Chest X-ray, PA view. Patient: 58 years old, sex F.
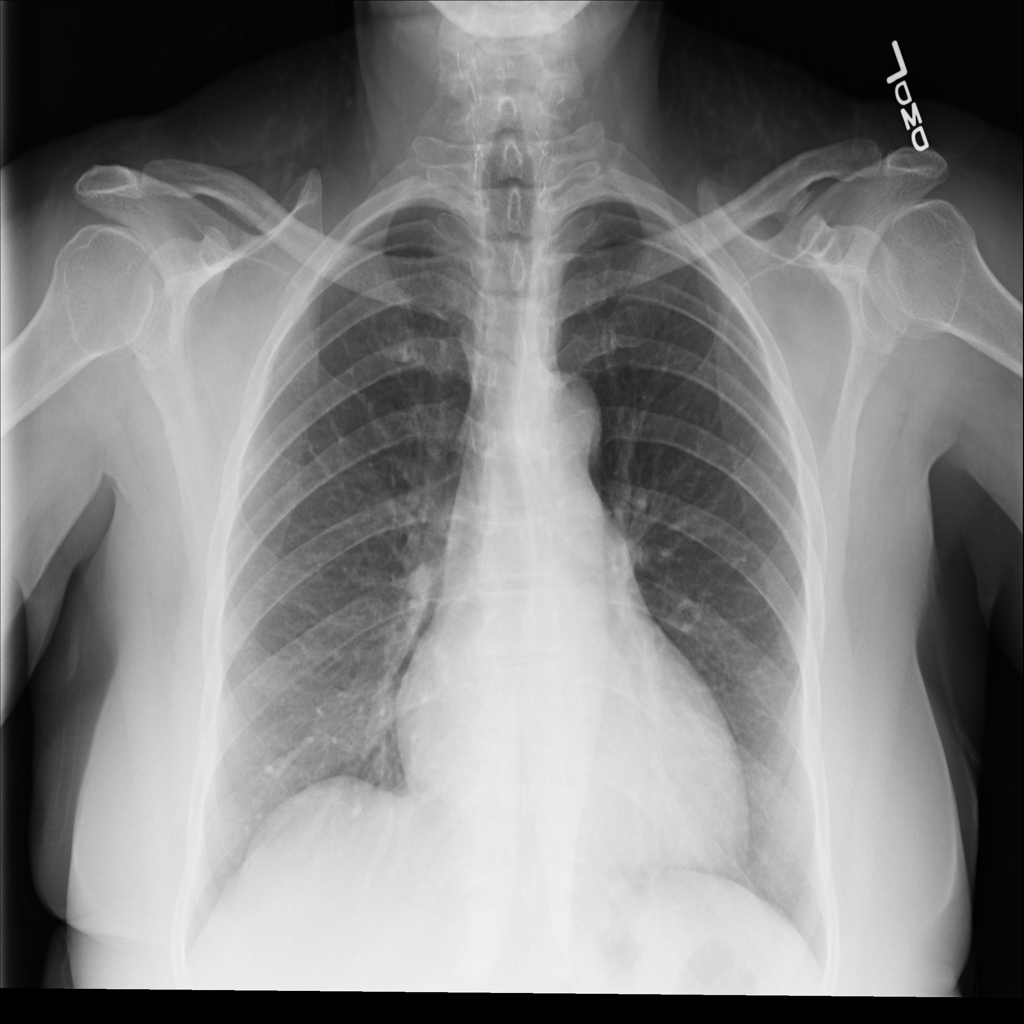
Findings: Cardiomegaly, Effusion